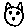
Label: cat